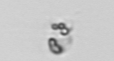
Label: detritus